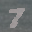
Label: 7